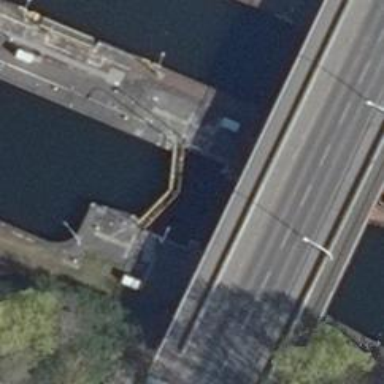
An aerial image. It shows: Lock gate along waterway.